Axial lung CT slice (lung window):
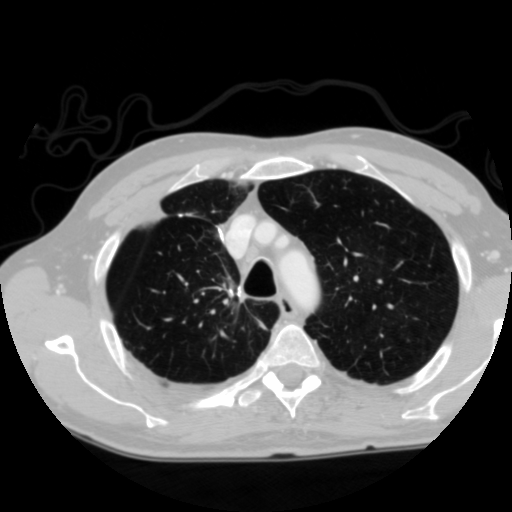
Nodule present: no